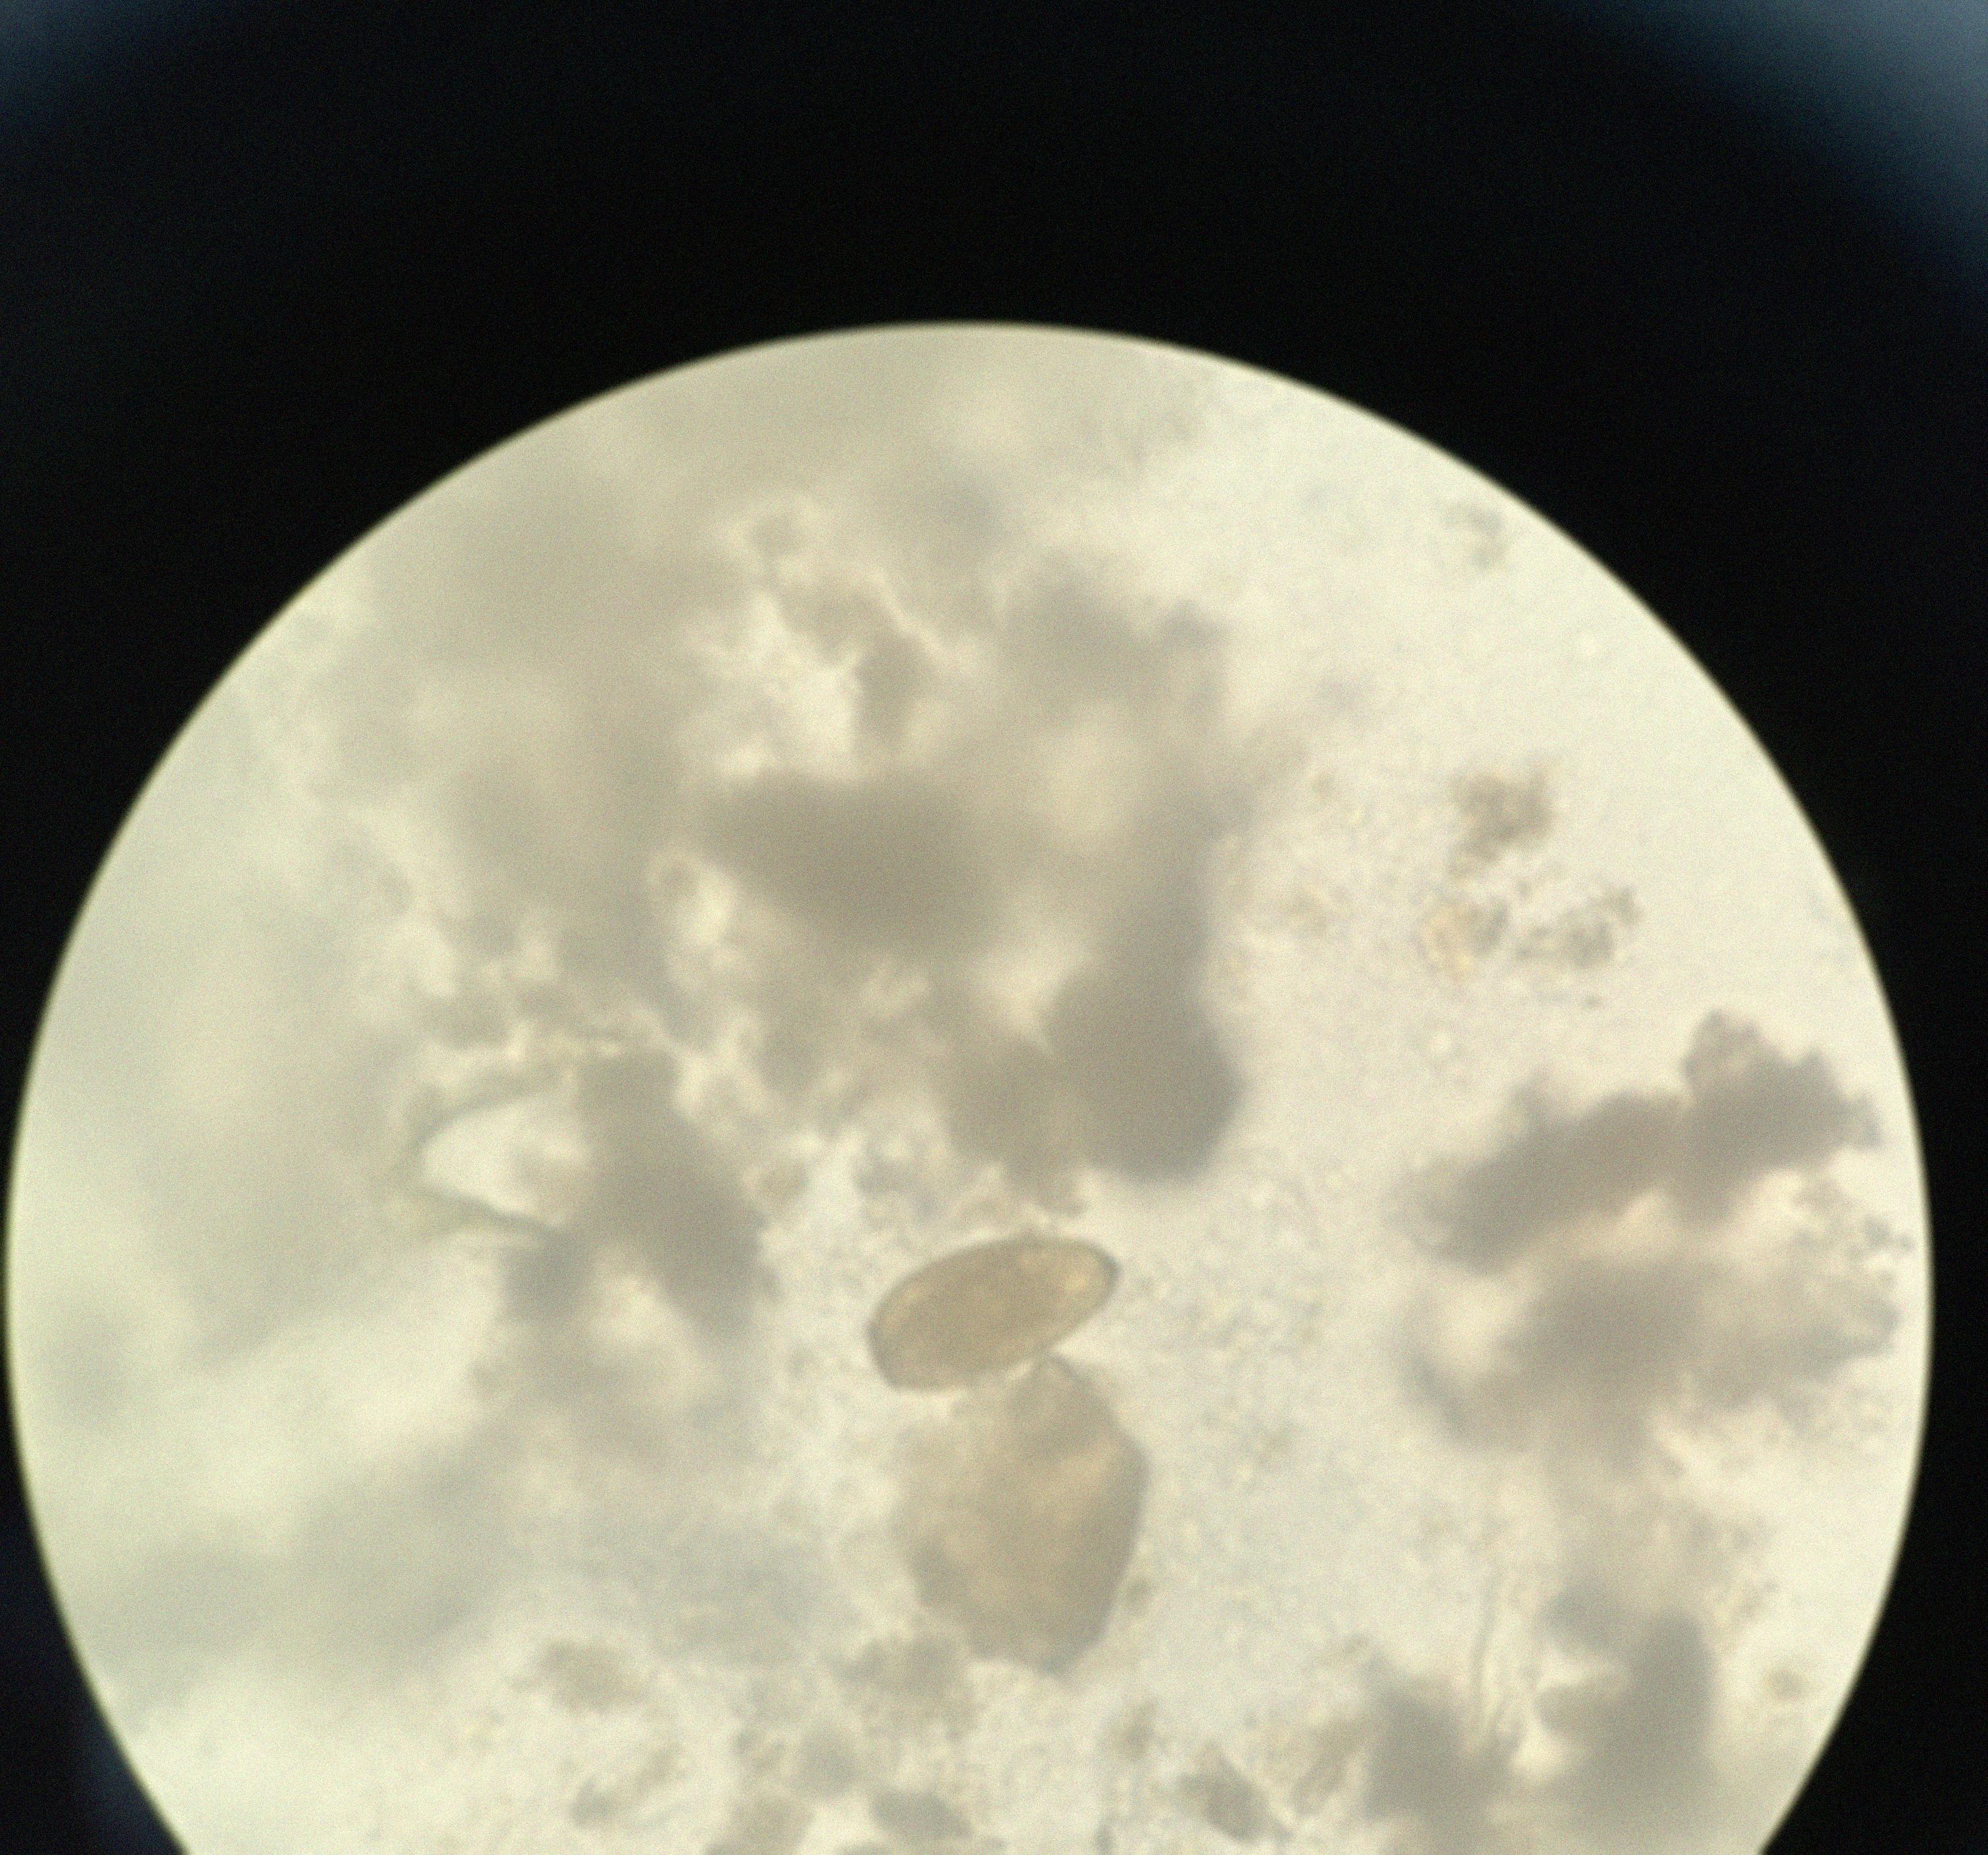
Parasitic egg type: Paragonimus spp